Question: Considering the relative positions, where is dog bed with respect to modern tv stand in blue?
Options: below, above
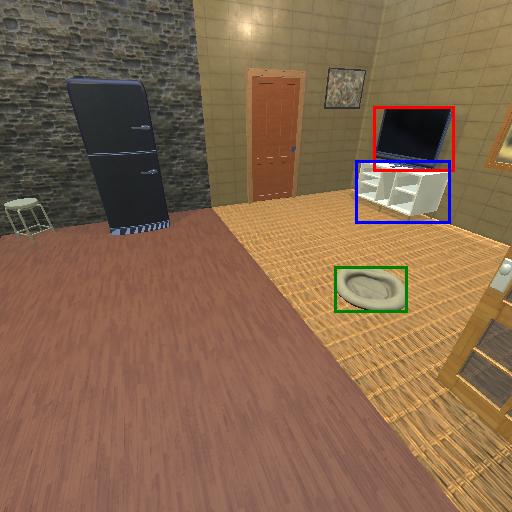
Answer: below